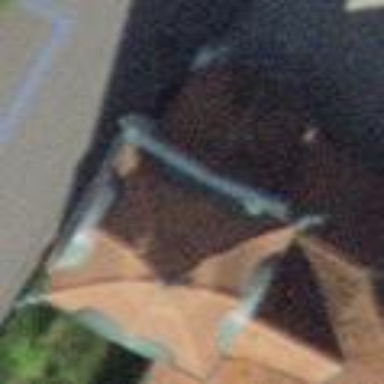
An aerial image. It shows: Bell tower with pyramidal roof shape.